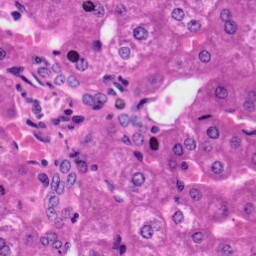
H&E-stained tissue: Liver